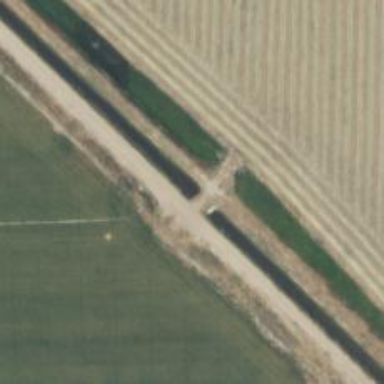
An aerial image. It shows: Culvert underpass for canal.